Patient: sex M, age 31
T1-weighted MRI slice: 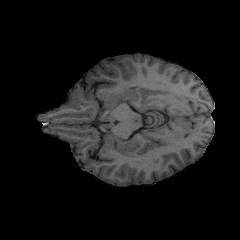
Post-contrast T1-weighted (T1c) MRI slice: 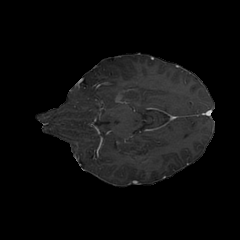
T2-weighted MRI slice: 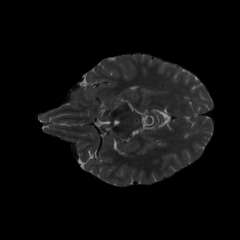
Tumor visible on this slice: no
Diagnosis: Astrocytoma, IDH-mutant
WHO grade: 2